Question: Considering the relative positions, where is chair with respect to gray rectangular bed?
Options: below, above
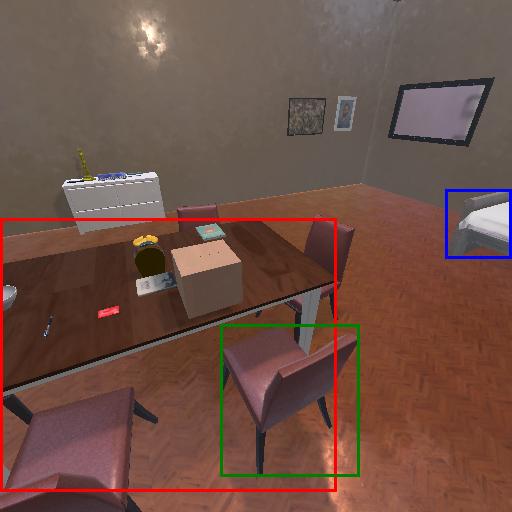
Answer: below